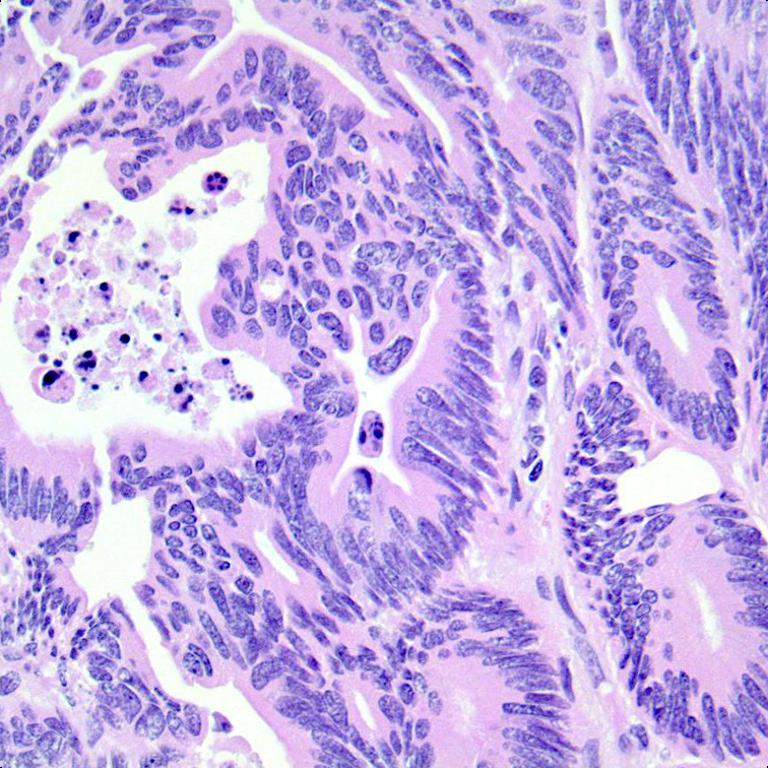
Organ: colon
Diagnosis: adenocarcinomas